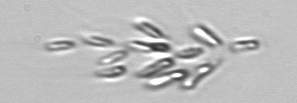
Label: Dinobryon